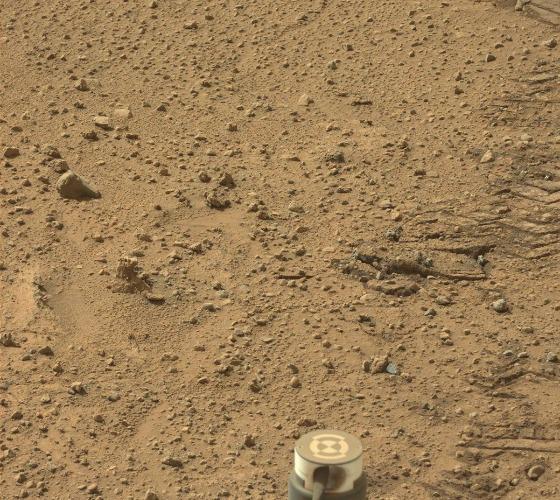
Terrain classes present: Background, Gravel / Sand / Soil, Rock, Shadow, Track